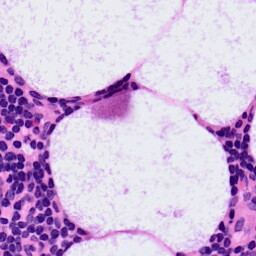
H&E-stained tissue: LymphNode